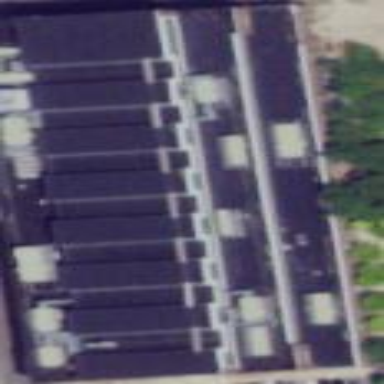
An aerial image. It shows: Commercial building.